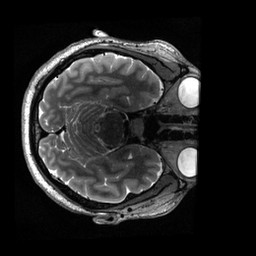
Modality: T2w
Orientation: axial
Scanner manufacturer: siemens
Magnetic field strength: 3 T
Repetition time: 3.2 s
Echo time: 0.564 s